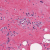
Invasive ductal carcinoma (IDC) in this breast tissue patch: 0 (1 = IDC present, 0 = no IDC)